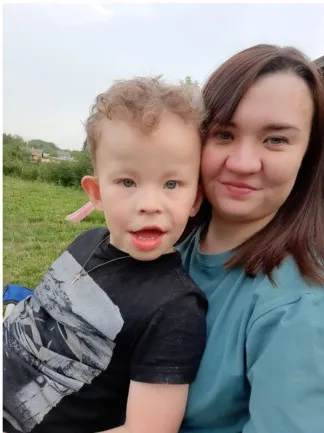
1 year and 9 months.
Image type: medical_photograph (skin_photograph)